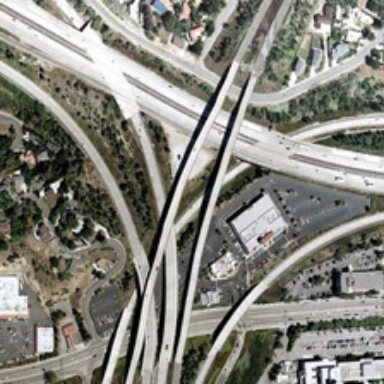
Some buildings and green trees are near a viaduct .